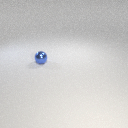
small blue metal sphere